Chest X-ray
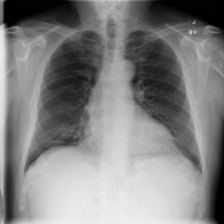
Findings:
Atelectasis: negative
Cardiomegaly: negative
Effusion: negative
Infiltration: negative
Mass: negative
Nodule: negative
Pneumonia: negative
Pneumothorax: negative
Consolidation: negative
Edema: negative
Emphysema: negative
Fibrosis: negative
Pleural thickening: negative
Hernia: negative